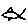
Label: fish